Question: I'm using Primefaces 5.1 and JSF 2.2.4. On my application I have a functionality that renders a graph based on a result of a search. The problem is when the search returns many itens my graph legend overflows the graph area here is the image:

I've looked into the documentation and couldn't find anything about the legend size or something else that could solve my problem.
There is nothing wrong with the code so I think that there is no need to add it. If you think otherwise please tell me.
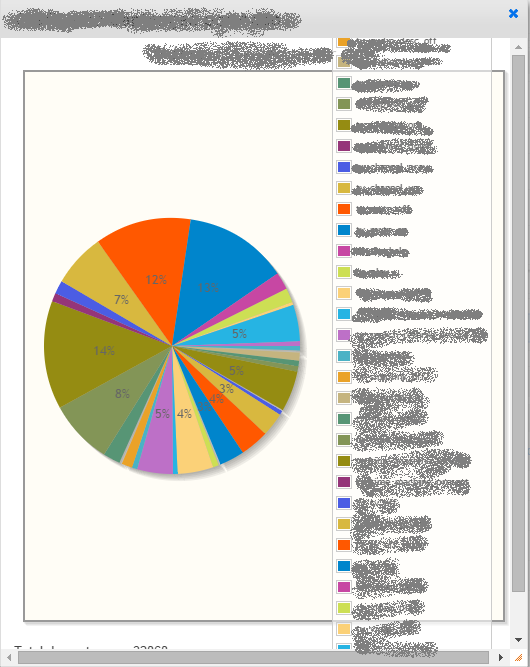
Answer: I finally solve my problem. I had to upgrade the primefaces version to 5.2 (I was using 5.1) and since this version there are new attributes do be setted on managed bean.
What I did to the legend work properly as I wanted was two things:
On the managed bean method that process the graph I added the line:
'''
chartModel.setLegendCols(4);
'''
And on the xhtml file I increased the graph size adding the style attribute size:
'''
<p:chart type="pie"
model="#{chartMBean.chartModel}"
style="width:1200px; height:600px"/>
'''
And voila: